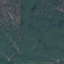
Label: Forest